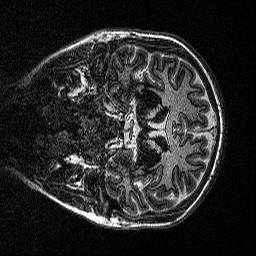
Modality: MP2RAGE
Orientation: coronal
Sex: female
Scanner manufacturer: siemens
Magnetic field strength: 3 T
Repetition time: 5 s
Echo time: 0.00292 s